Question: In my iPad app, two testers out of ten have reported an issue that I cannot duplicate on iOS 6.1.2 (iPad and Simulator). My testers are all on 6.0.1. This problem only happens about 10% of the time, and seems to happen more when the app has just come back from the background.
The problem is that when a certain view controller is modally presented, using storyboard segues, sometimes, it is not centered on the screen. At those times, it almost always seems to be centered at (0,0):

Now, I don't actually have any code that positions the view controller. I rely on the StoryBoard Segue to position and display it. The attributes for that segue are:
- - - -
(These are set in IB, not in code).
The part of my code that invokes this viewcontroller is:
'''
- (void)tableView:(UITableView *)tableView didSelectRowAtIndexPath:(NSIndexPath *)indexPath
{
UISplitViewController *split = ((CVAppDelegate *)[[UIApplication sharedApplication] delegate]).splitViewController;
UINavigationController *navController = split.viewControllers[1];
NSInteger row = [self.tableView indexPathForSelectedRow].row;
if (row < [((CVAppDelegate *)[[UIApplication sharedApplication] delegate]).products count])
[navController.viewControllers[0] performSegueWithIdentifier:@"ShowPicker" sender:@(row)];
[_popover dismissPopoverAnimated:YES];
}
'''
One last bit of data which might help is that this viewcontroller is invoked from a tableviewcontroller that is itself a popover and is being dismissed as this new viewcontroller is being displayed.
I've run out of ideas as to why I have never seen this issue, yet a couple of others see it once a day or so (I am nowhere near them so I can't debug in person). I'm thinking that it may be the iOS version number, or maybe they have the orientation of the iPad in portrait, and since my app is written for only landscape orientation, it makes a difference what orientation the iPad has or had prior to invoking this view or bringing the app from the background...
Any ideas would be appreciated.
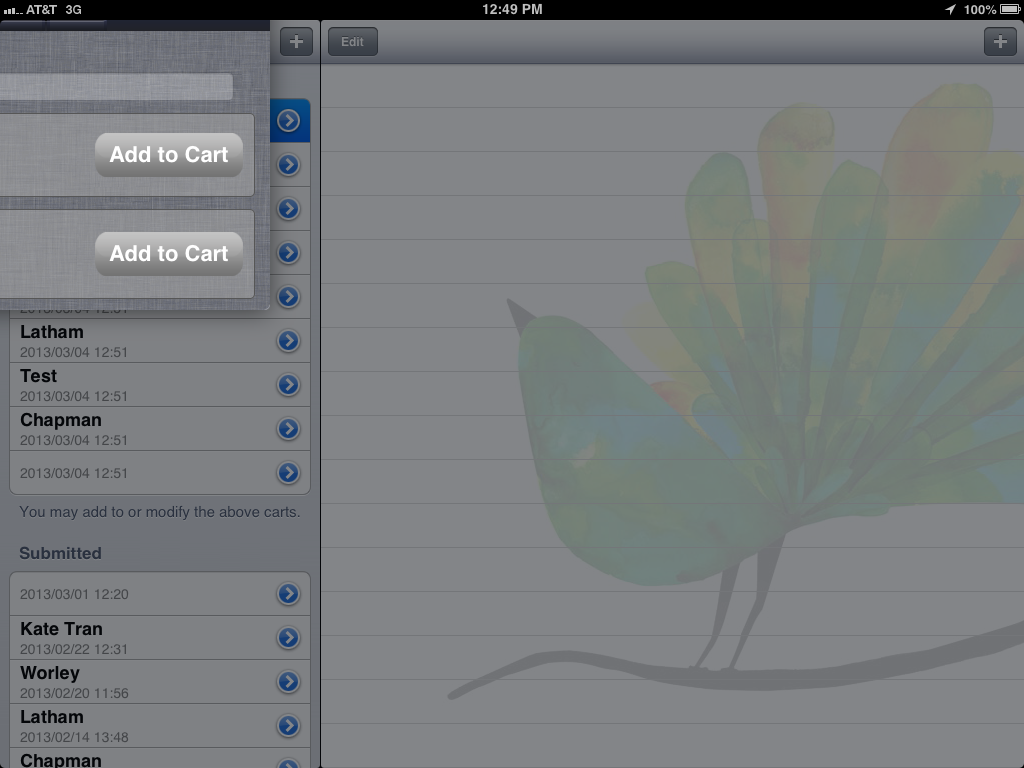
Answer: Got it. This occurs if the segue is triggered when there is a keyboard on the screen. The keyboard is attached to an editable item on the left-side view controller. So when the segue triggers, the new view controller gets positioned on the left view controller, and pushed up to account for the keyboard - which has already been dismissed since the active text item is no longer active.